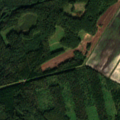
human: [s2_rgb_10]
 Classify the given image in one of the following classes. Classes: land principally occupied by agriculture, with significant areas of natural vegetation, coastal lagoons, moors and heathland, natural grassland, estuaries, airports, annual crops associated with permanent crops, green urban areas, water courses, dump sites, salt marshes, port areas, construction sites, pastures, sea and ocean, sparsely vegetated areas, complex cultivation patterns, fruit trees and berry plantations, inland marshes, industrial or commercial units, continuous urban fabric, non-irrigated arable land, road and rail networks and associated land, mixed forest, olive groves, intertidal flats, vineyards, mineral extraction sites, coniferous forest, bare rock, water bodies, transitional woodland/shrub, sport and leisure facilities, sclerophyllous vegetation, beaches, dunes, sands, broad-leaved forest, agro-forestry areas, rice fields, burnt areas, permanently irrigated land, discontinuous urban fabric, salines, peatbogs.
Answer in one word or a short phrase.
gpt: non-irrigated arable land, broad-leaved forest, coniferous forest, mixed forest, transitional woodland/shrub